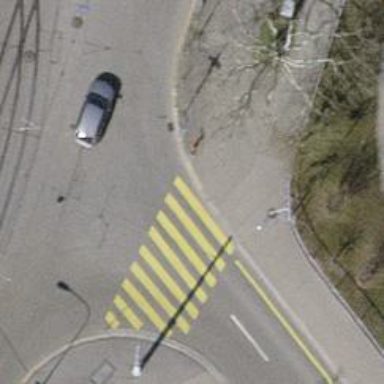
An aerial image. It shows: Kerb barrier.